Interaction volume radius: 10 \u00c5
Interaction volume height: 25 \u00c5
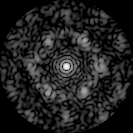
Disorder parameter: 0.6747